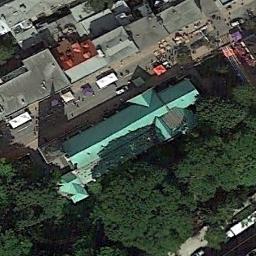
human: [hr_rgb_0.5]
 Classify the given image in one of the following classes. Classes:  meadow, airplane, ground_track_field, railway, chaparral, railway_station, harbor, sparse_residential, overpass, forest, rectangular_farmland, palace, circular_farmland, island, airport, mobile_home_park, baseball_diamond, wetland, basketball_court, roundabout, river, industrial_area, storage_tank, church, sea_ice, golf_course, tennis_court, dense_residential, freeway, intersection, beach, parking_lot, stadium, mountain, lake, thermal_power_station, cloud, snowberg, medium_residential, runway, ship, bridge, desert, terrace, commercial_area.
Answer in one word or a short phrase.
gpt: church